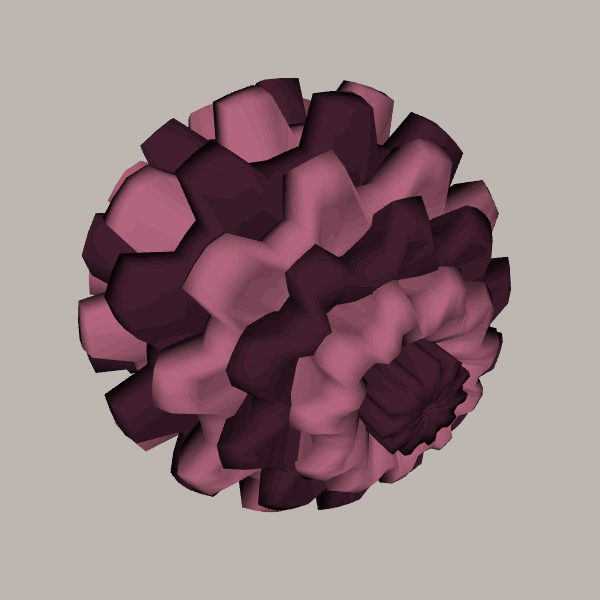
Background: light